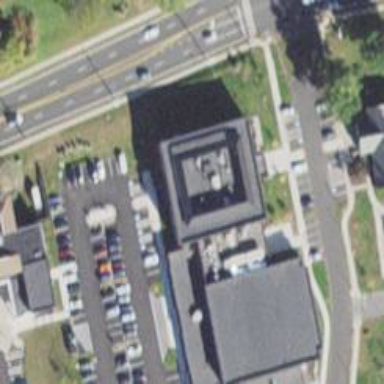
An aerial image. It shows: Civic building.